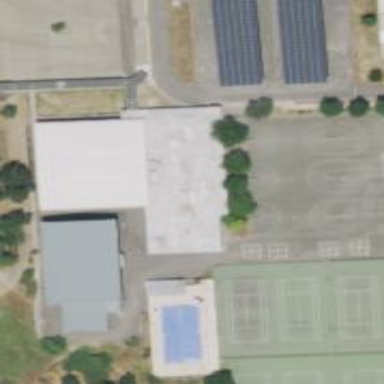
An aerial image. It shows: Basketball court with asphalt surface.